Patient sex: F
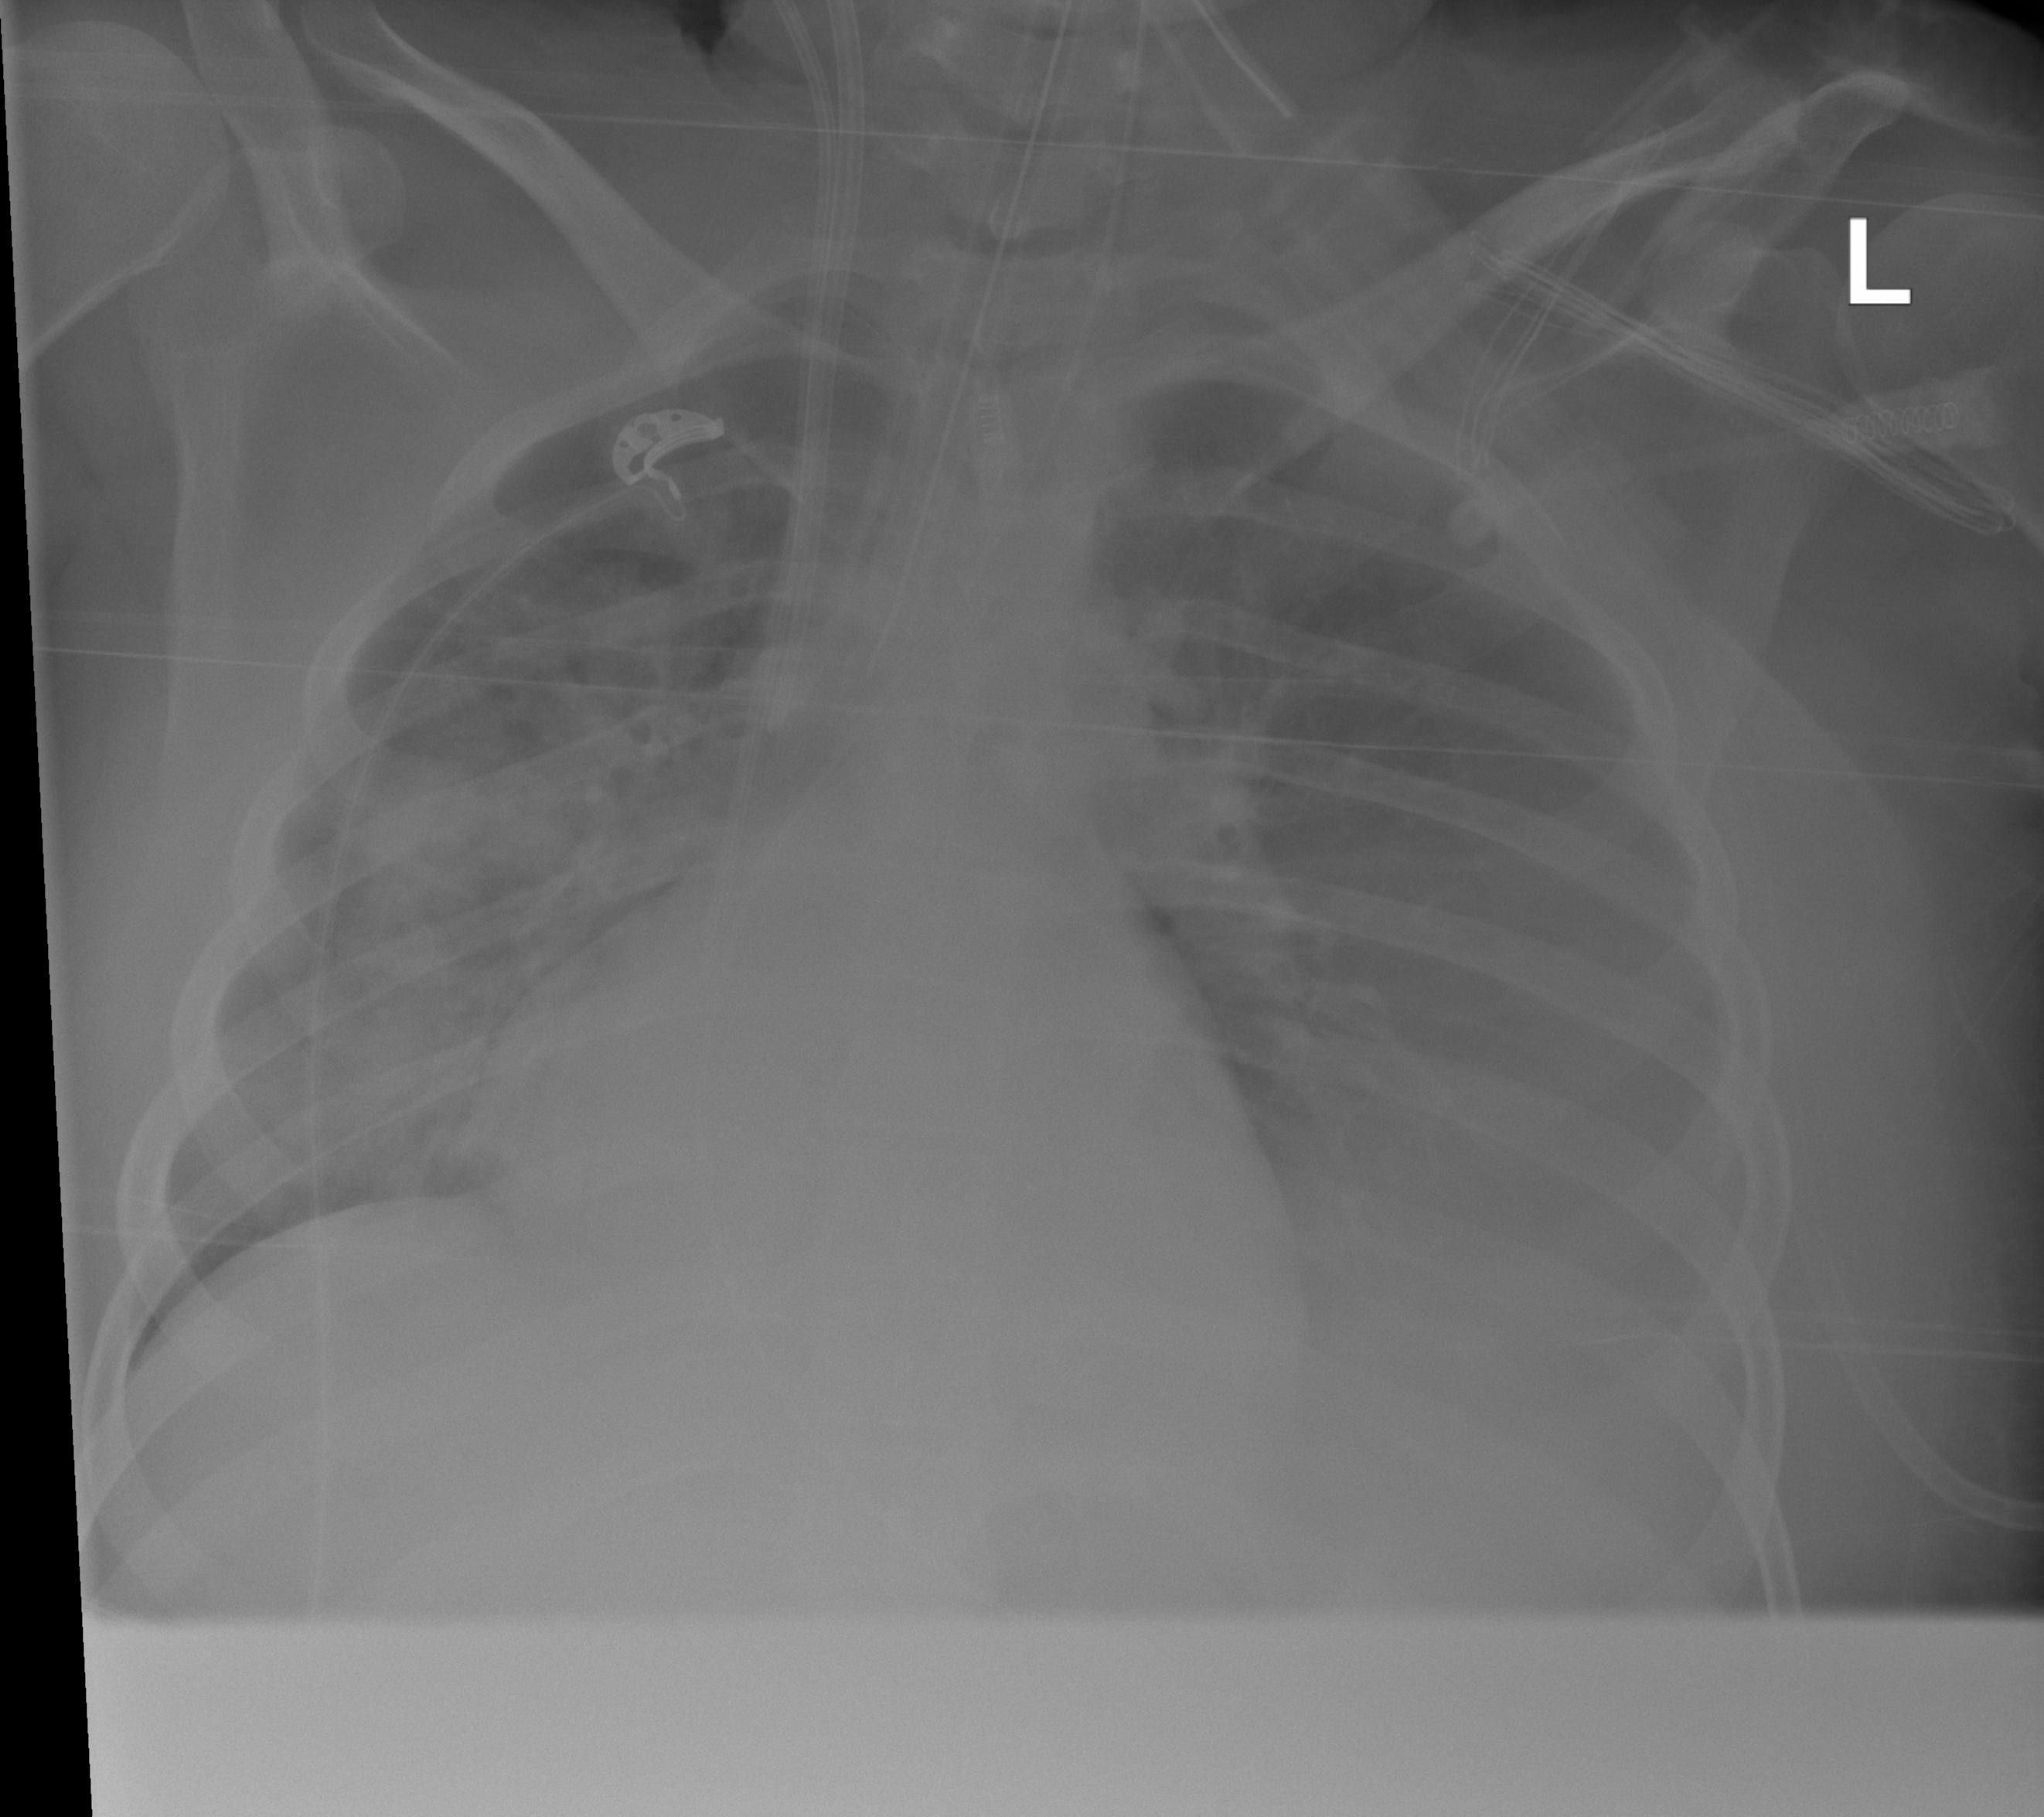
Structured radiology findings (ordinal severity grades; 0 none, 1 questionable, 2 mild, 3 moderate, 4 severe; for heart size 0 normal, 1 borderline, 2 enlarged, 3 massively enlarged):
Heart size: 0
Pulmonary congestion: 0
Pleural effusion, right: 2
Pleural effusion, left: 3
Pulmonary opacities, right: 2
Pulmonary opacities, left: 0
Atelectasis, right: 2
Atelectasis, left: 2